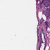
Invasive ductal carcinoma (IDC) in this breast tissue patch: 1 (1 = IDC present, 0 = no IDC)